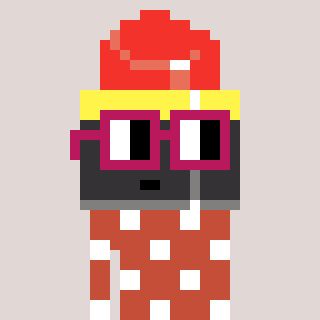
a pixel art character with square dark red glasses, a lipstick-shaped head and a rust-colored body on a warm background